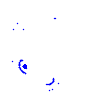
Particle: pion